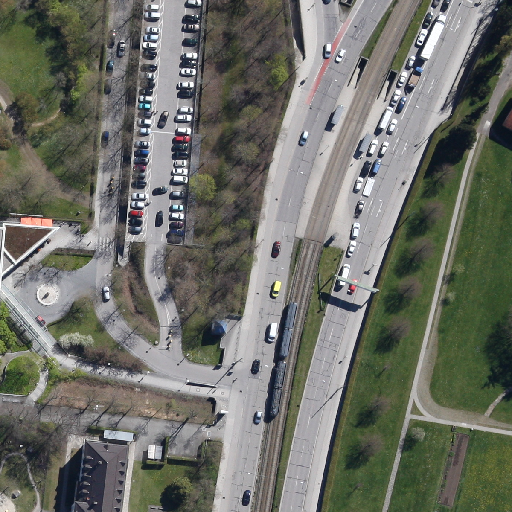
Referring expression: vehicle driving on the road